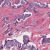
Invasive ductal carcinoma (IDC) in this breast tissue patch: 1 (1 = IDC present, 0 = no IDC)